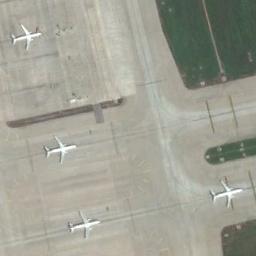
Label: airplane